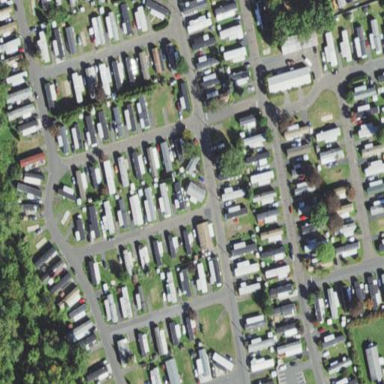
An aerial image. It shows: Residential area known as trailer park.